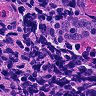
Metastatic tissue present: no